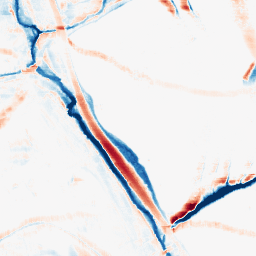
Category: morphological
Decomposition family: morphological_rect
Decomposition parameters: operation: average
width: 20
height: 10
Upsampling method: sinc_blackman
Upsampling parameters: scale: 2
kernel_size: 16
Upsampling scale: 2